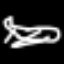
Label: airplane